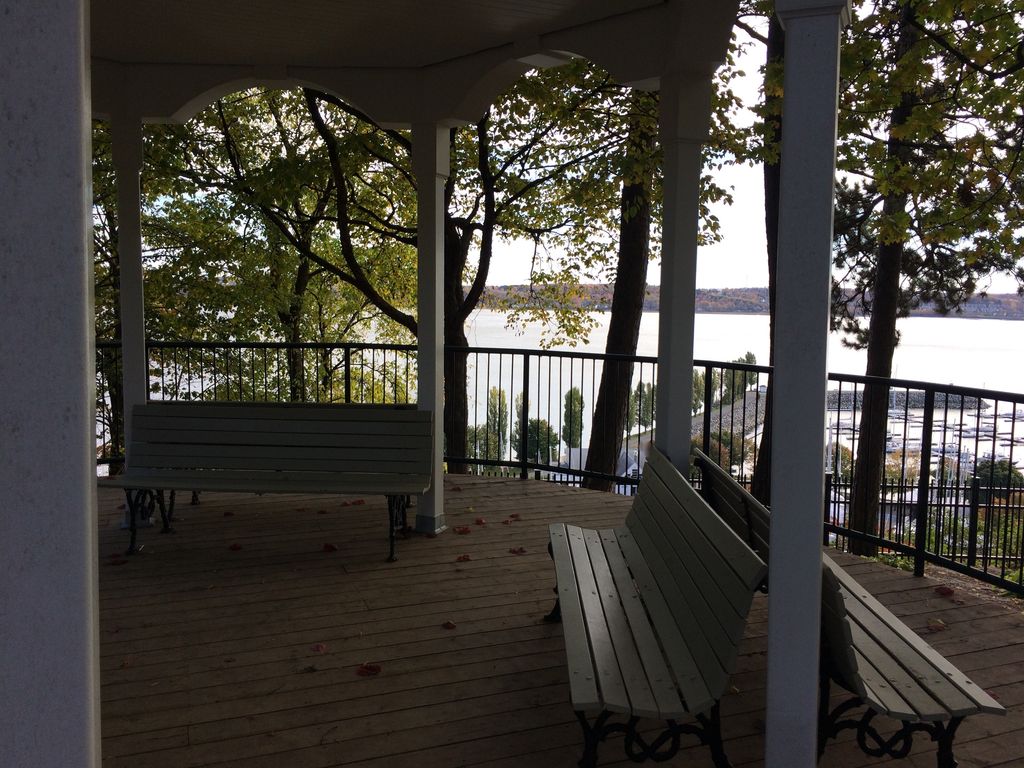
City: quebec_city